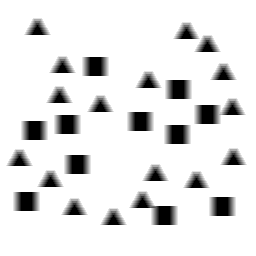
Squares: 11
Triangles: 17
Stars: 0
Total shapes: 28